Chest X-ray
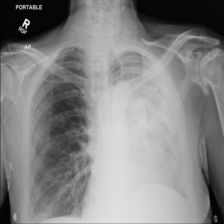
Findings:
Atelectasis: negative
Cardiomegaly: negative
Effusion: positive
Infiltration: negative
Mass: negative
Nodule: negative
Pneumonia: negative
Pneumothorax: negative
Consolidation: negative
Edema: negative
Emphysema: negative
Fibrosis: negative
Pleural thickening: negative
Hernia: negative